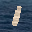
Label: 1